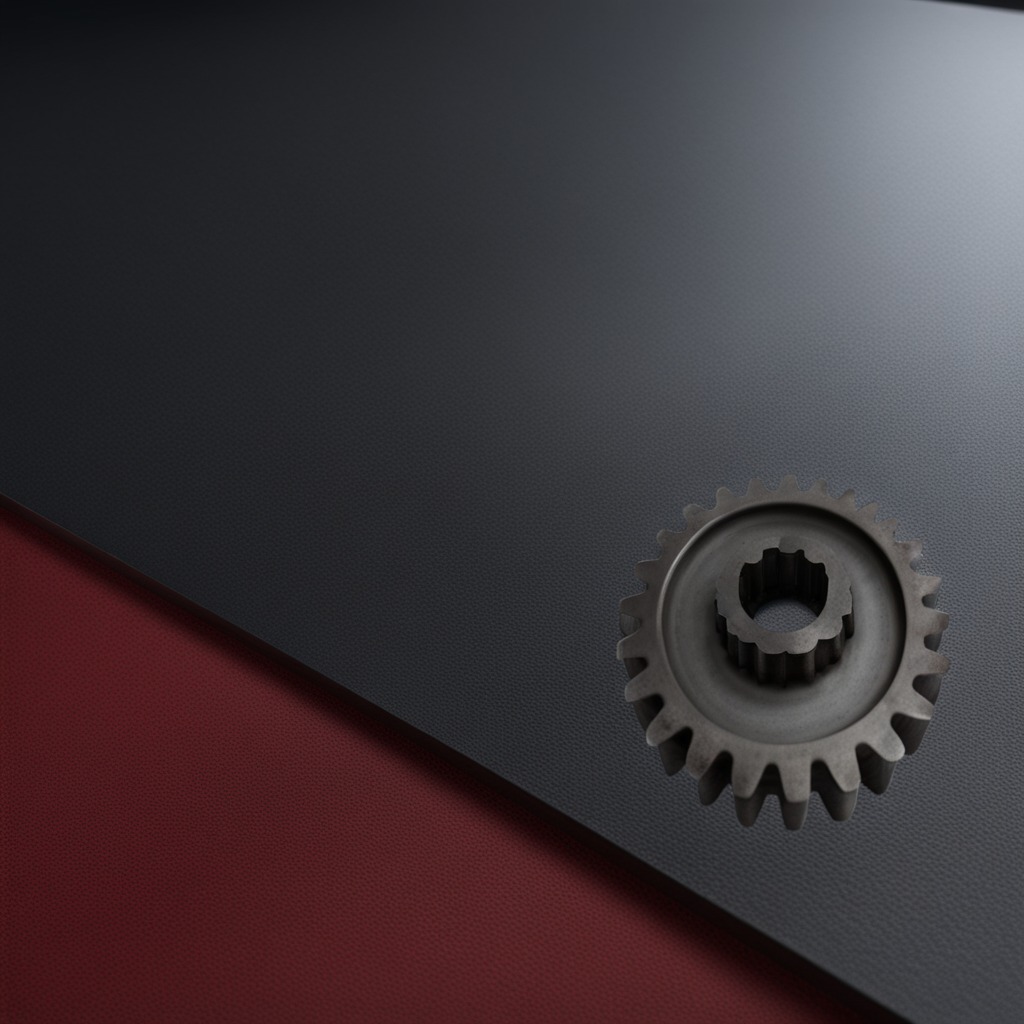
A steel gear with teeth lies on a clean granite tabletop covered with a red rubber mat inside a workshop at night dim ambient light soft shadows worn but beneath the mat